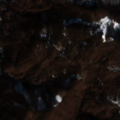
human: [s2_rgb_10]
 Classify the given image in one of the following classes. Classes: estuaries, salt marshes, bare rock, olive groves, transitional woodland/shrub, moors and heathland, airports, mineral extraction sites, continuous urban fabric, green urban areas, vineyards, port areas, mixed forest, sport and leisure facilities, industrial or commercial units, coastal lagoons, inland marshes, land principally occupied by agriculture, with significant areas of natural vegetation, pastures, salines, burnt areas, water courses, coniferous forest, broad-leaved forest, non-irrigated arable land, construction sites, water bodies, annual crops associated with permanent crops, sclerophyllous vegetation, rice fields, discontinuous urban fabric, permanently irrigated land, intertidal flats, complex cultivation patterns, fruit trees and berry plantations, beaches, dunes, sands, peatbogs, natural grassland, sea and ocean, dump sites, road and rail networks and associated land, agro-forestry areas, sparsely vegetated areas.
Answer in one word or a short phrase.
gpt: land principally occupied by agriculture, with significant areas of natural vegetation, broad-leaved forest, transitional woodland/shrub